Question: Im having trouble with this query:
'''
SELECT a.created_by,
CASE WHEN a.created_by_alias > ' ' THEN a.created_by_alias ELSE ua.name END AS author
FROM #__content AS a
LEFT JOIN #__users AS ua ON ua.id = a.created_by
WHERE a.state='1'
GROUP BY a.created_by
ORDER BY author
'''
The results which return are somewhat correct but the issue im having is that its grouping by the ID but its still returning some names repeated (these names are the same but have different ID's).
How can I group these names if they have different ID's?

Thanks in advance for your help.
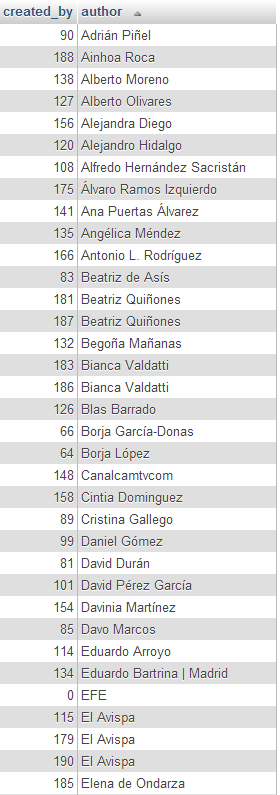
Answer: Group by Author too
'''
SELECT
a.created_by,
CASE WHEN a.created_by_alias > ' ' THEN a.created_by_alias ELSE ua.name END AS author
FROM #__content AS a
LEFT JOIN #__users AS ua ON ua.id = a.created_by
WHERE a.state='1'
GROUP BY a.created_by ,author
ORDER BY author
'''